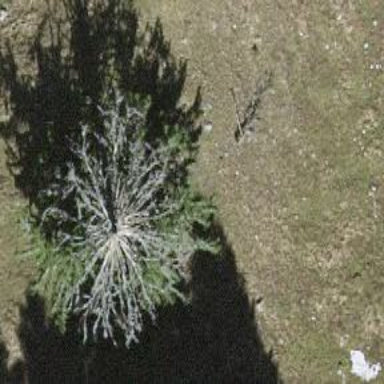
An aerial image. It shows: Evergreen needle-leaved tree in agricultural setting.